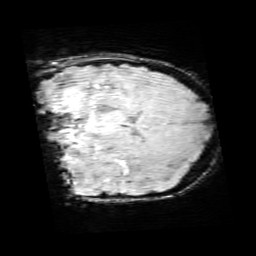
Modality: SWI
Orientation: coronal
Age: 10
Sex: female
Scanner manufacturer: siemens
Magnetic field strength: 3 T
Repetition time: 0.027 s
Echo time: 0.02 s